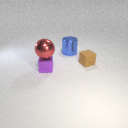
small brown rubber cube to the right of large blue metal cylinder